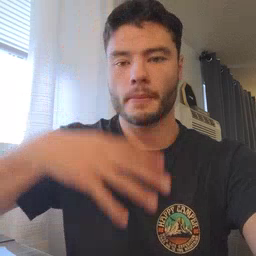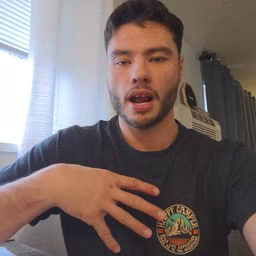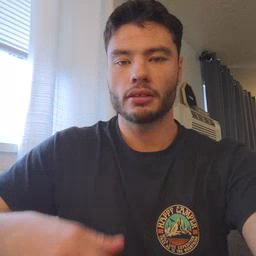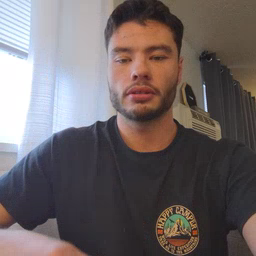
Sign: man